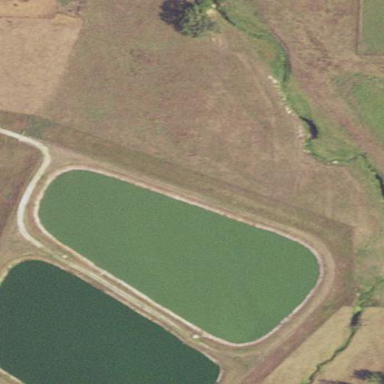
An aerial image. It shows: Sewage reservoir surrounded by water.